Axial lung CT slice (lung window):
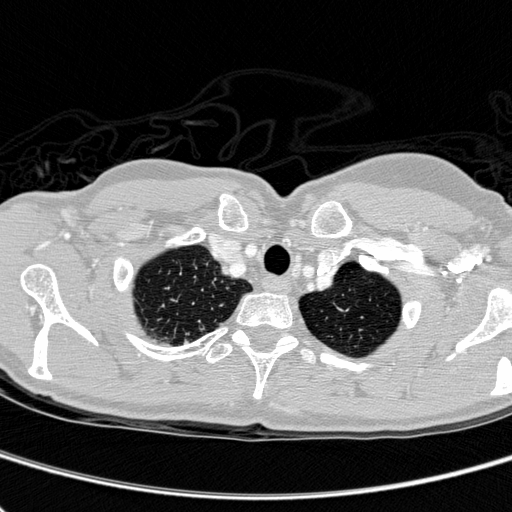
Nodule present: no